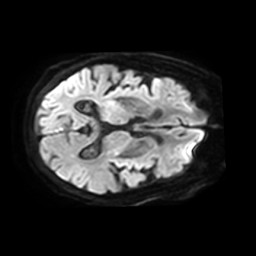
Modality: TRACE
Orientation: axial
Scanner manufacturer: philips
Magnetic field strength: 3 T
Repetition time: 4.058 s
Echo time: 0.06008 s